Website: walmart
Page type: billing-address
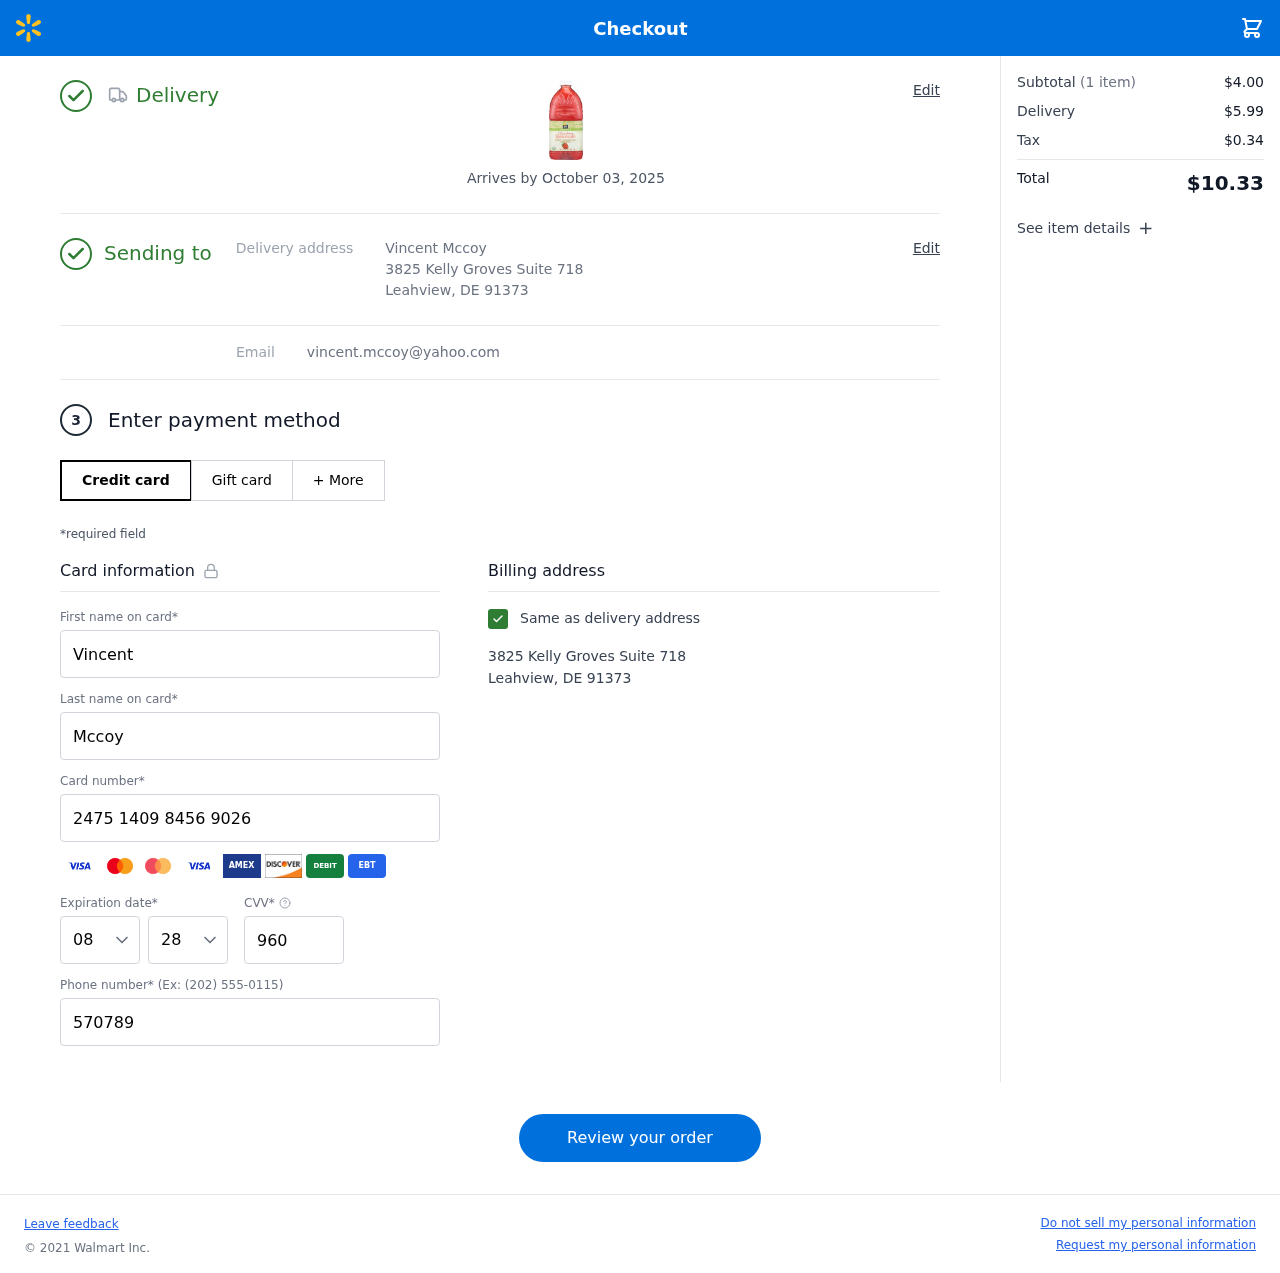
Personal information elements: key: PII_CARD_CVV
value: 960
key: PII_CARD_EXPIRY_MONTH
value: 08
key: PII_CARD_EXPIRY_YEAR
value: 28
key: PII_CARD_NUMBER
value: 2475 1409 8456 9026
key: PII_EMAIL
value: vincent.mccoy@yahoo.com
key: PII_FIRSTNAME
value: Vincent
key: PII_FULLNAME
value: Vincent Mccoy
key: PII_LASTNAME
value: Mccoy
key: PII_PHONE
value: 5707899731
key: PII_STREET
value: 3825 Kelly Groves Suite 718
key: PII_CITY_STATE_ZIP
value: Leahview, DE 91373
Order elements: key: ORDER_DELIVERY_DATE
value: Arrives by October 03, 2025
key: ORDER_NUM_ITEMS
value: (1 item)
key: ORDER_SUBTOTAL
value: $4.00
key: ORDER_SHIPPING_COST
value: $5.99
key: ORDER_TAX
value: $0.34
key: ORDER_TOTAL
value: $10.33